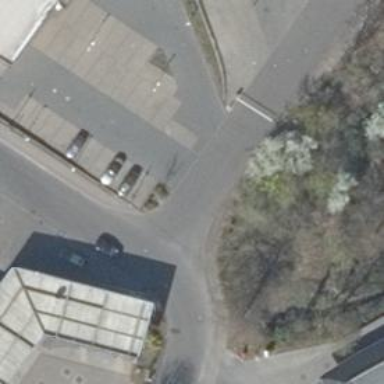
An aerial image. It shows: Asphalt parking aisle off service road.